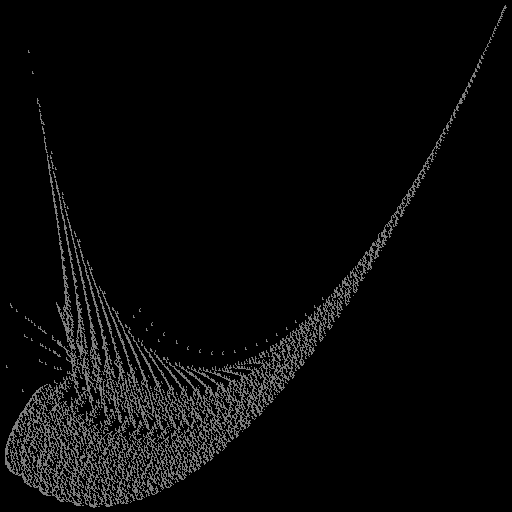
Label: newyorkfern